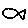
Label: fish